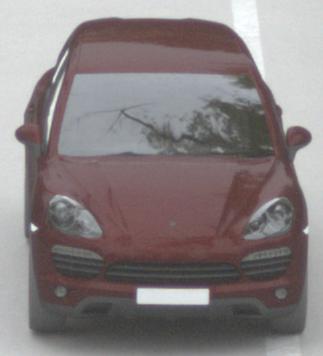
Make: Porsche
Model: Cayenne
Detailed model: Cayenne (958)
Model produced from: 2010/05
Model produced until: 2014/07
Doors: 5
Color: red
Road condition: dry road
Daytime: midday
Contrast: low contrast